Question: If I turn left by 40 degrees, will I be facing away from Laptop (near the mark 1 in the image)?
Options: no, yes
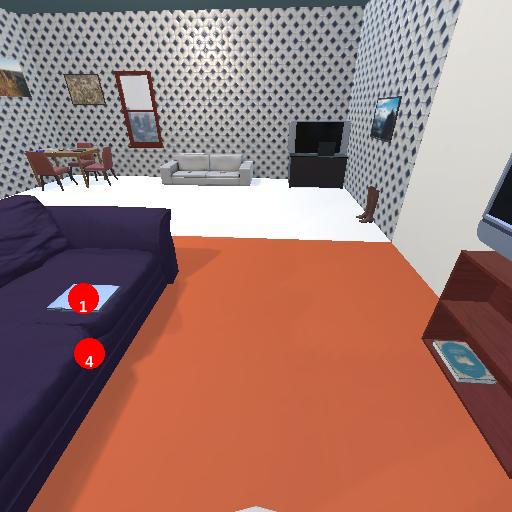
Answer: no